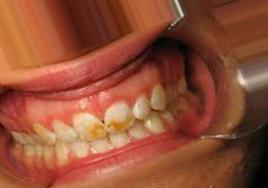
Condition: Tooth Discoloration